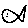
Label: fish